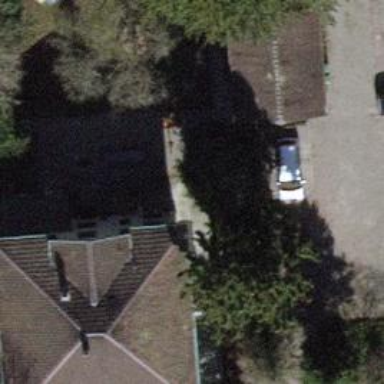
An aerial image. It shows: The building has hipped roof with tiles.